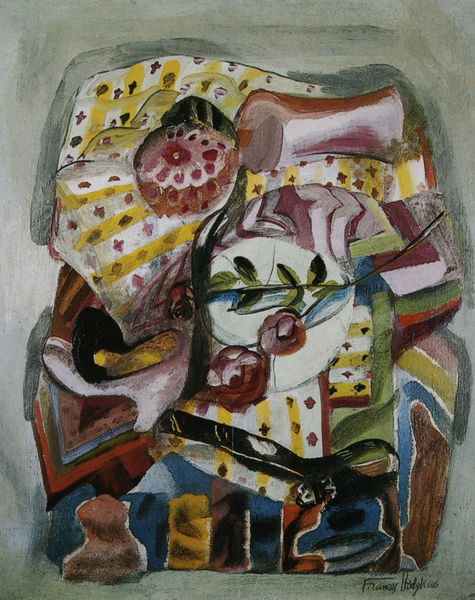
Titel: Selbstporträt: Stilleben
Künstler: Frances Hodgkins
Standort: Auckland
Institution: Auckland Art Gallery
Schlagwörter: blau, weiß, aquarell, gelb, grün, blume, blumen, bunt, orange, pastell, tisch, zeichnung, obst, rose, rot, tuch, muster, teller, signatur, tischdecke, stoff, stoffe, tücher, decke, blatt, pflanze, früchte, stilleben, stillleben, vase, farbig, blumenvase, abstrakt, farben, flächen, modern, grafik, sturm, gestreift, streifen, abstraktion, gepunktet, windig, zweig, schuh, zentriert, kompakt, gelg